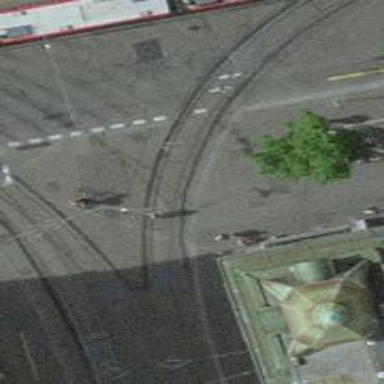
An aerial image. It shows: Tram crossing on the railway.